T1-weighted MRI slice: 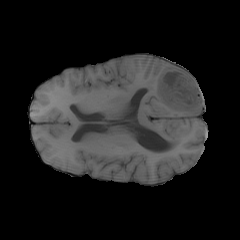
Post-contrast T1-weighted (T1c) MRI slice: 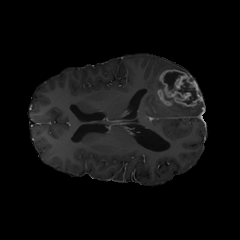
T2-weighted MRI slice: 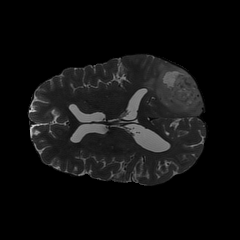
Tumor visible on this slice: yes